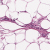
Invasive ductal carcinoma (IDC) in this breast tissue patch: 0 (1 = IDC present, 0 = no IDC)